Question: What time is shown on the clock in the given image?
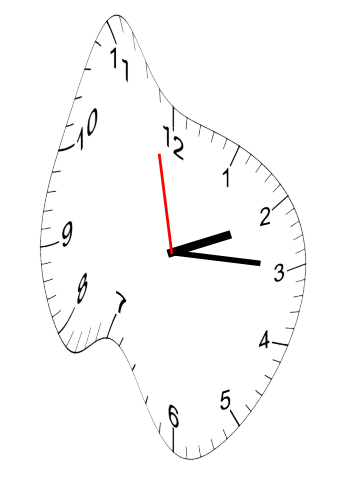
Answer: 02:14:58